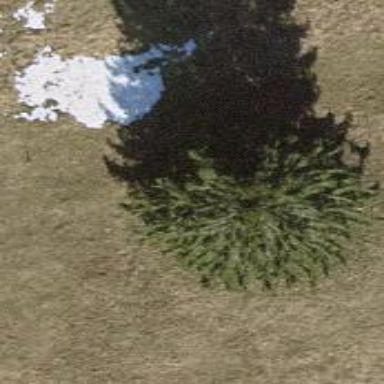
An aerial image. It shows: Single tag "natural: tree."